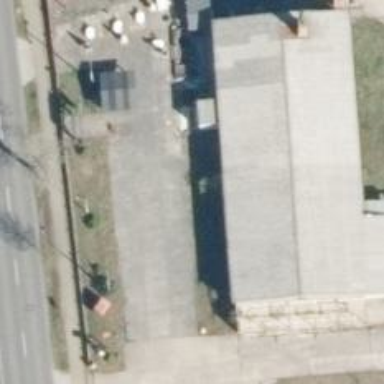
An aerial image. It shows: Restaurant.